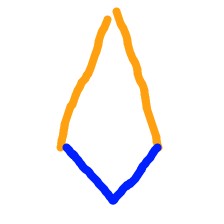
Shape: kite